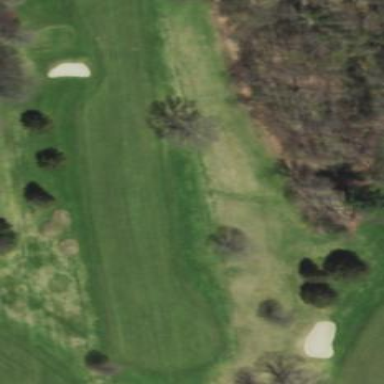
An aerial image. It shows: Rough area in golf course.